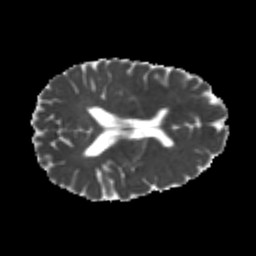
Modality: MD
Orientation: axial
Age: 24
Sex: male
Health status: healthy
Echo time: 0.074 s